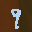
Label: 9